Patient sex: M
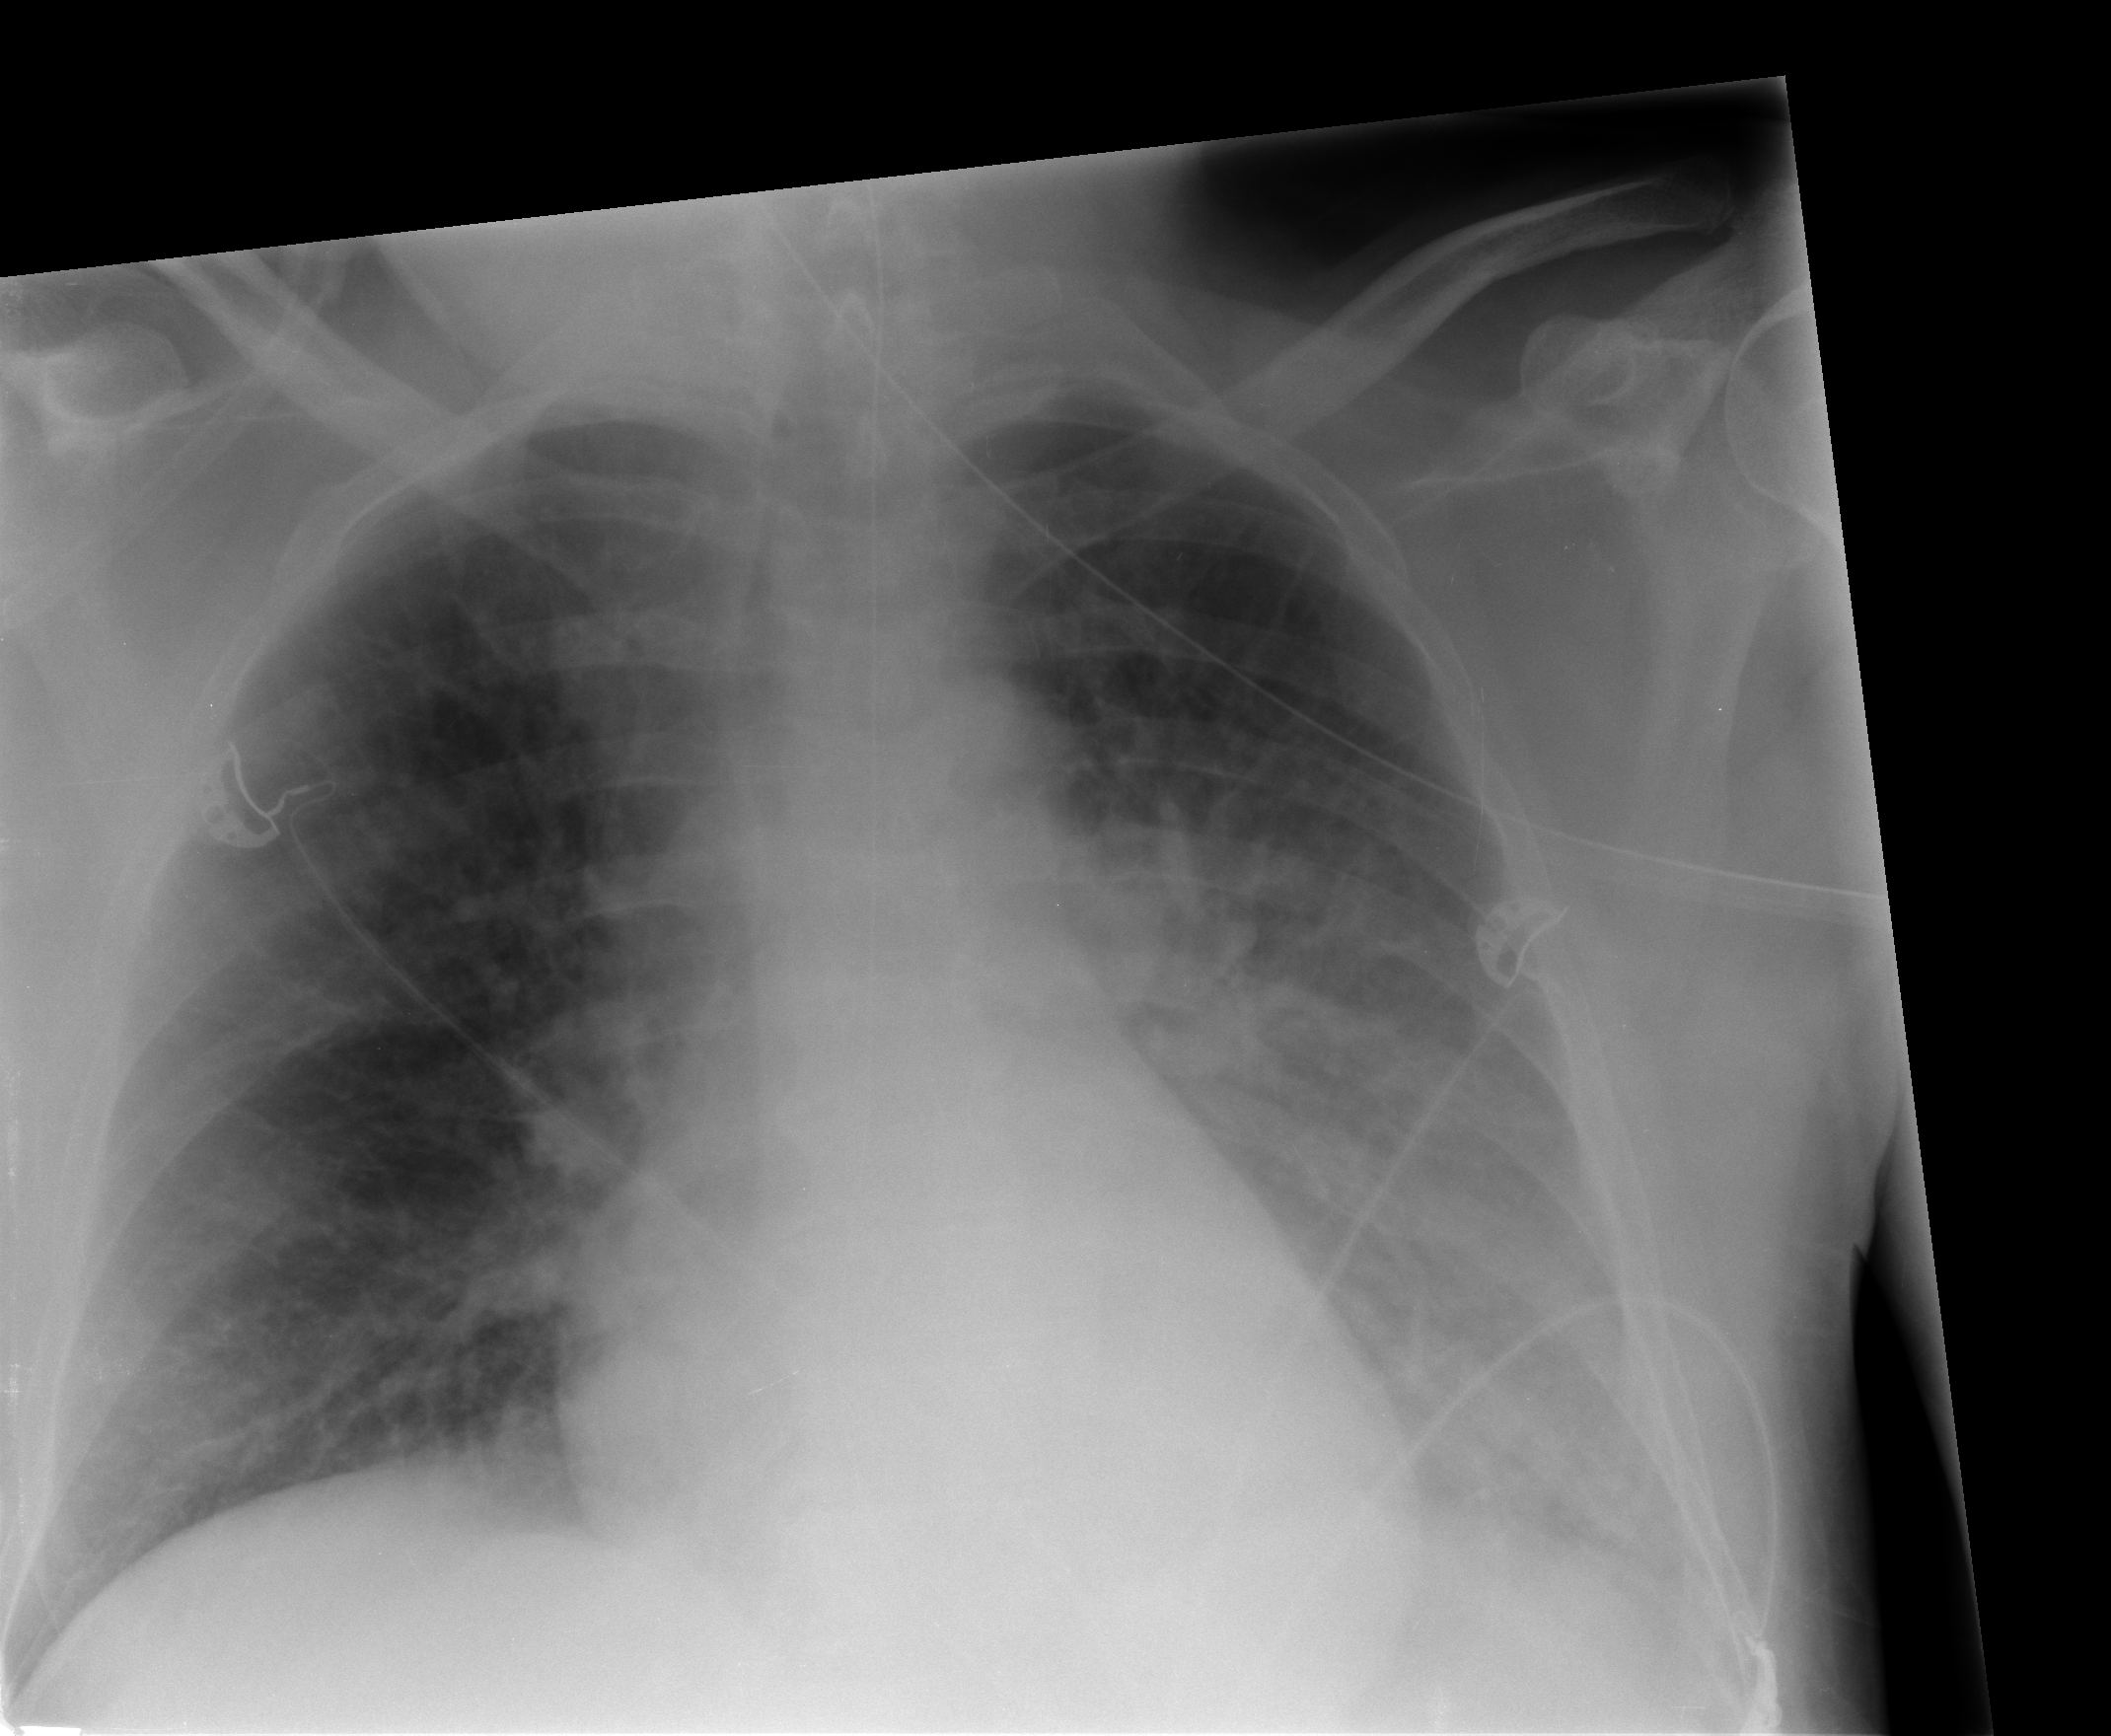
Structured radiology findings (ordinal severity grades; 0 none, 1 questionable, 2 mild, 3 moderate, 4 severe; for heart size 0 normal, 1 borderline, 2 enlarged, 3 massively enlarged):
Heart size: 0
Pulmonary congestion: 2
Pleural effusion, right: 0
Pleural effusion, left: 1
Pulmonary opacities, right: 0
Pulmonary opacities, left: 3
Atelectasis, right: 0
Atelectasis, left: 2